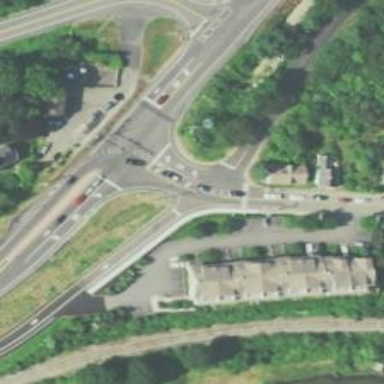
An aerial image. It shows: Stop road.